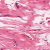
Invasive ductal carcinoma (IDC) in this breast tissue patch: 0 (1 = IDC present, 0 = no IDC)